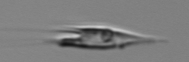
Label: Chrysochromulina_lanceolata